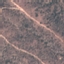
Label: HerbaceousVegetation